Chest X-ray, AP view. Patient: 55 years old, sex M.
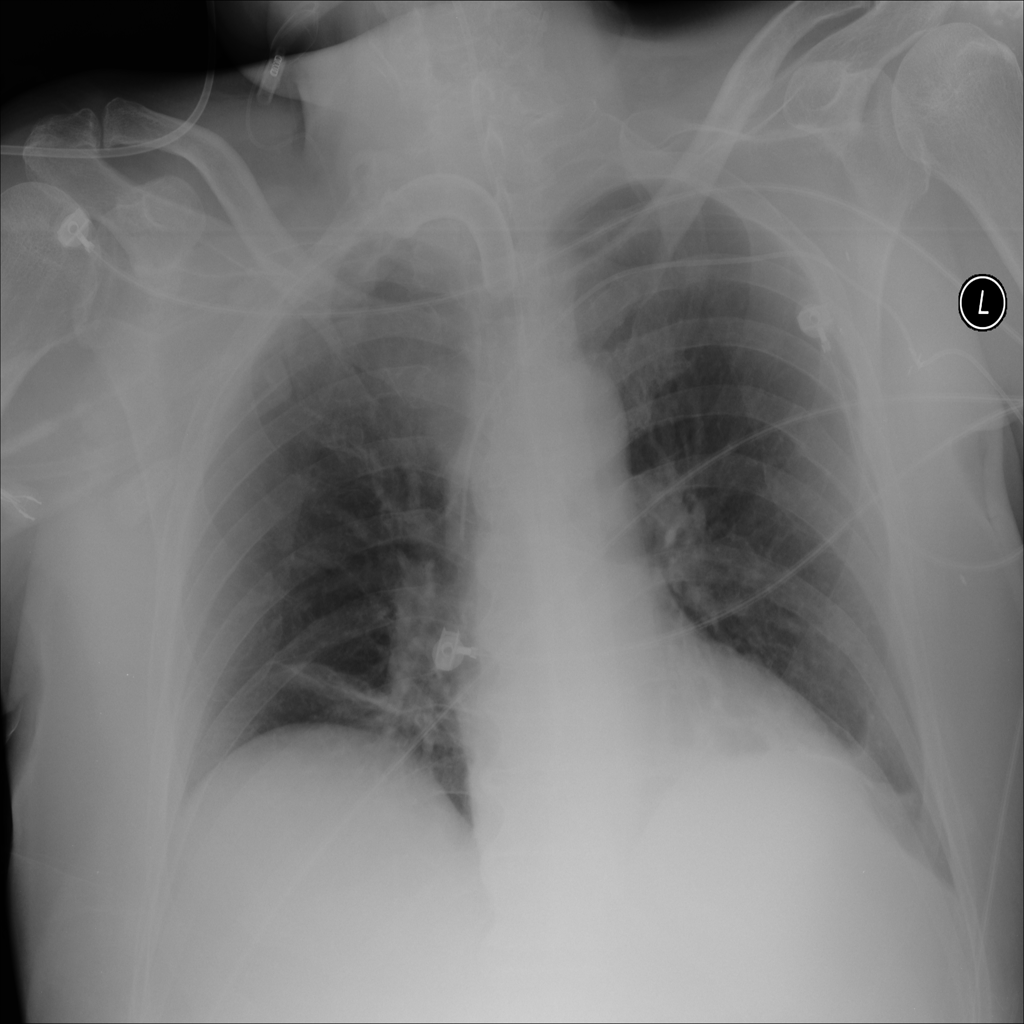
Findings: No Finding